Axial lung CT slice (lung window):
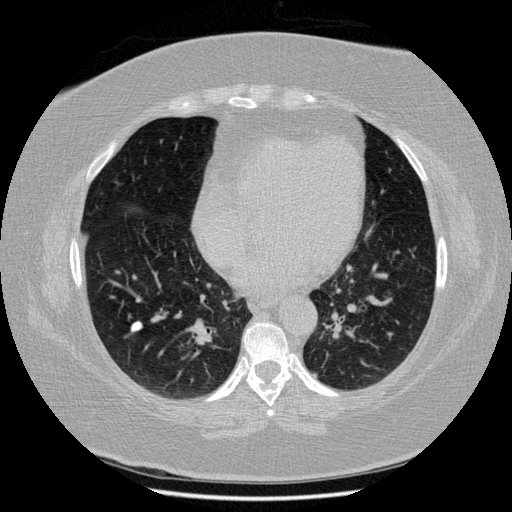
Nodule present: yes
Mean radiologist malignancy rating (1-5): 1